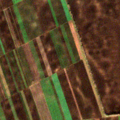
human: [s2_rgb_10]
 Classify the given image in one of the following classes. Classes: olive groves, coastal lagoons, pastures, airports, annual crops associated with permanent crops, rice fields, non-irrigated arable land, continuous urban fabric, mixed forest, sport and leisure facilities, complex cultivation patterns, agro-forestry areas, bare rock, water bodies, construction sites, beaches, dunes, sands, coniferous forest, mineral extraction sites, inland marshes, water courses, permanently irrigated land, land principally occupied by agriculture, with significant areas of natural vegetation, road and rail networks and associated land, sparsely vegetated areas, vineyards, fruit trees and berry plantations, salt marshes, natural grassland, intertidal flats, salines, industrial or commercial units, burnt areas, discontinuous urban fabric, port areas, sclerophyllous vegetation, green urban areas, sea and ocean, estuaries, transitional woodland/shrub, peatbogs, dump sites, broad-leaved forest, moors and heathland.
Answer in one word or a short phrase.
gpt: non-irrigated arable land